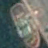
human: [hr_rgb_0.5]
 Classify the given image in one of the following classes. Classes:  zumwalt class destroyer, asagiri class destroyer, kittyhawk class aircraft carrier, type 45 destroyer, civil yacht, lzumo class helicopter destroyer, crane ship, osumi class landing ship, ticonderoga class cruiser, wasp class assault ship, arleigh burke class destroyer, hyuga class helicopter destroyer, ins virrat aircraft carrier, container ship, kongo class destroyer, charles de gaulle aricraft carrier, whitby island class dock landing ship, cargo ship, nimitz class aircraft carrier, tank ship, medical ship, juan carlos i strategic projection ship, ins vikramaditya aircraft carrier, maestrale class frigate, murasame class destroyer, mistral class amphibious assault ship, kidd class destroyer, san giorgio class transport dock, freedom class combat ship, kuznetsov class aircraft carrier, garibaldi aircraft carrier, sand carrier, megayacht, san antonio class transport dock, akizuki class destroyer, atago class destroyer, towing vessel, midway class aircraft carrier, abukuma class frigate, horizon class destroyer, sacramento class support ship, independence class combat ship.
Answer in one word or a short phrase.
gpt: Towing vessel